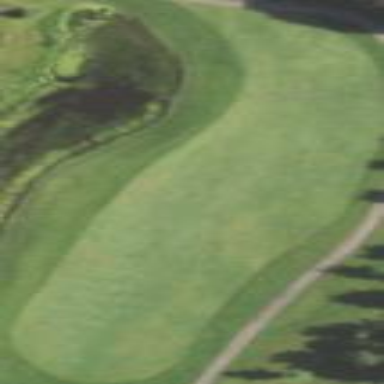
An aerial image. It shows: Grassy area designated as golf fairway.